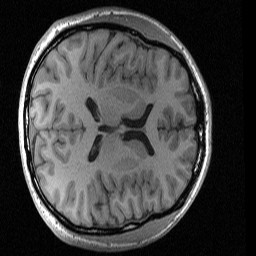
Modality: T1w
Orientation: axial